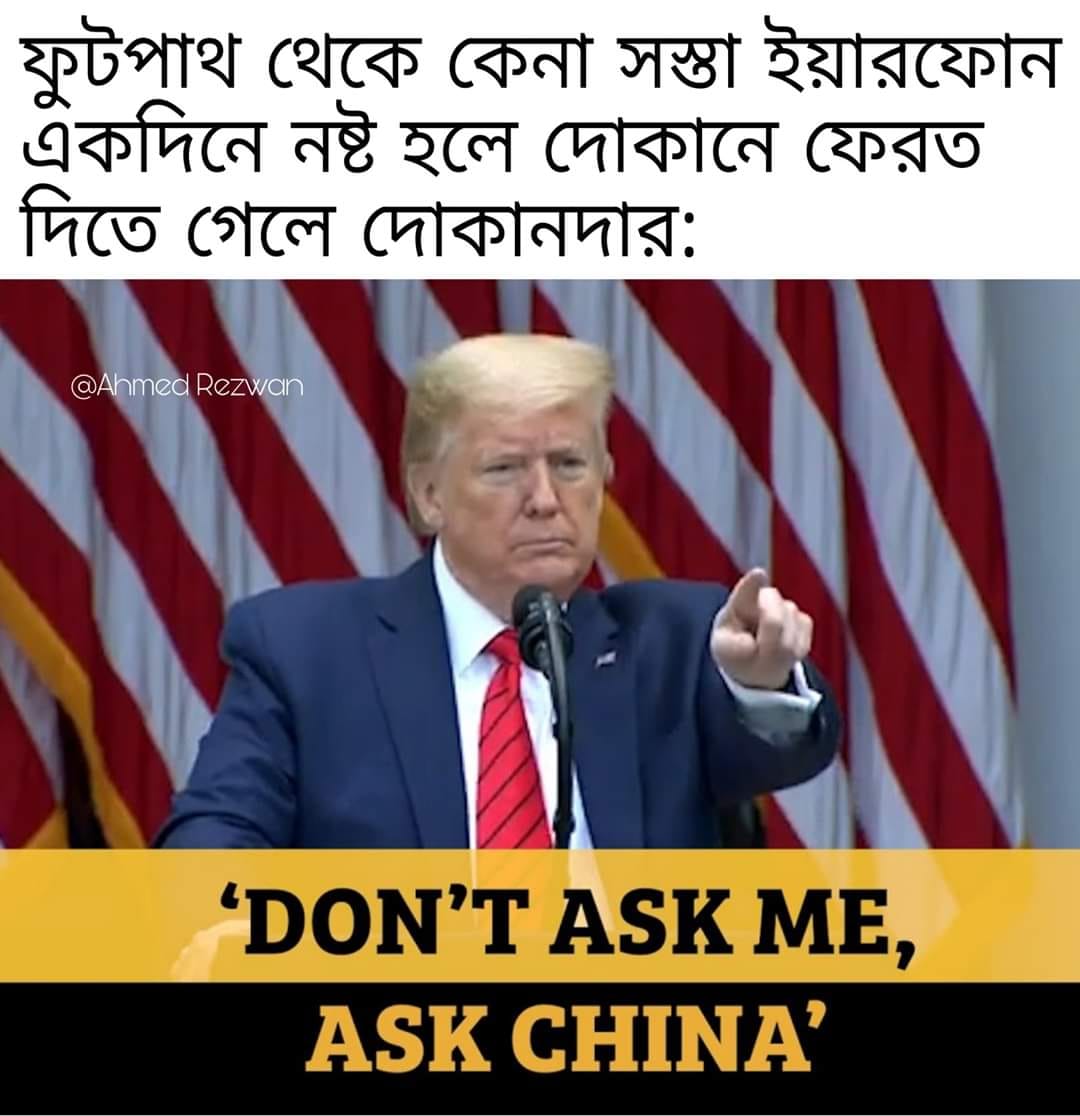
Caption: ফুটপাথ থেকে কেনা সস্তা ইয়ারফোন একদিনে নষ্ট হলে দোকানে ফেরত দিতে গেলে  দোকানদারঃ 'DON'T ASK ME, ASK CHINA'
Label: hate